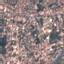
Label: Residential